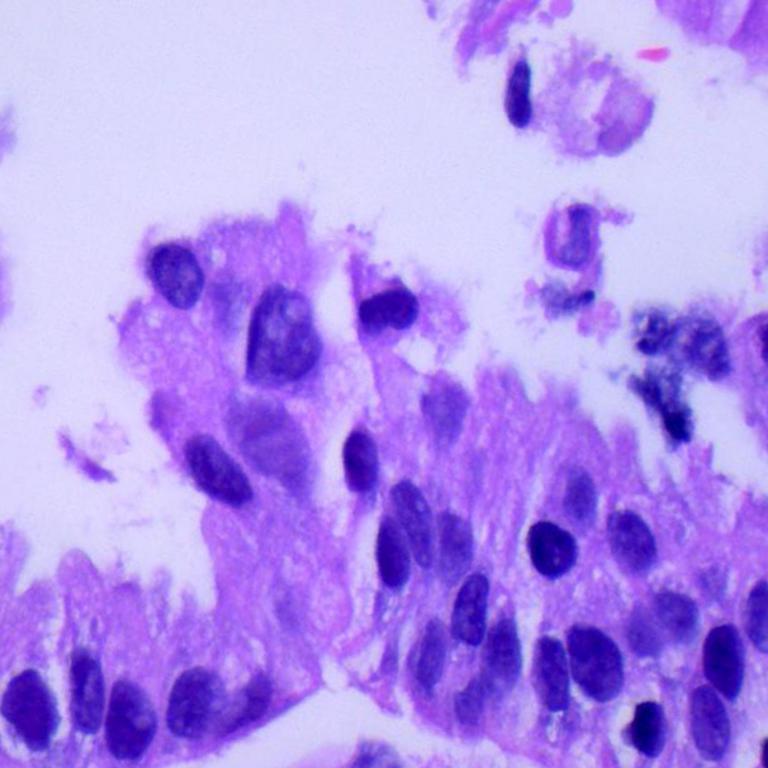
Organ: lung
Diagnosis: adenocarcinomas